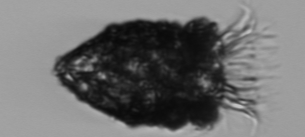
Label: Stenosemella_pacifica